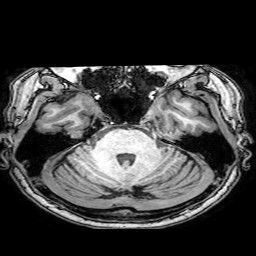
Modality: T1w
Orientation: coronal
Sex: male
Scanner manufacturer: philips
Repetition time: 0.008192 s
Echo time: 0.00378 s